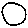
Label: circle